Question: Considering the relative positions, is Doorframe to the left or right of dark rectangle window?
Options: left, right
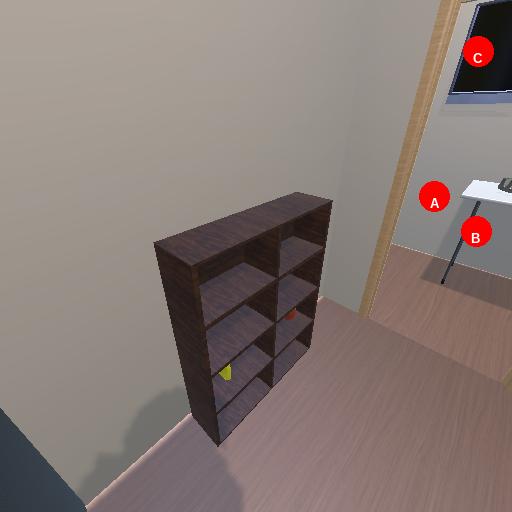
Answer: left